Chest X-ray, PA view. Patient: 56 years old, sex F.
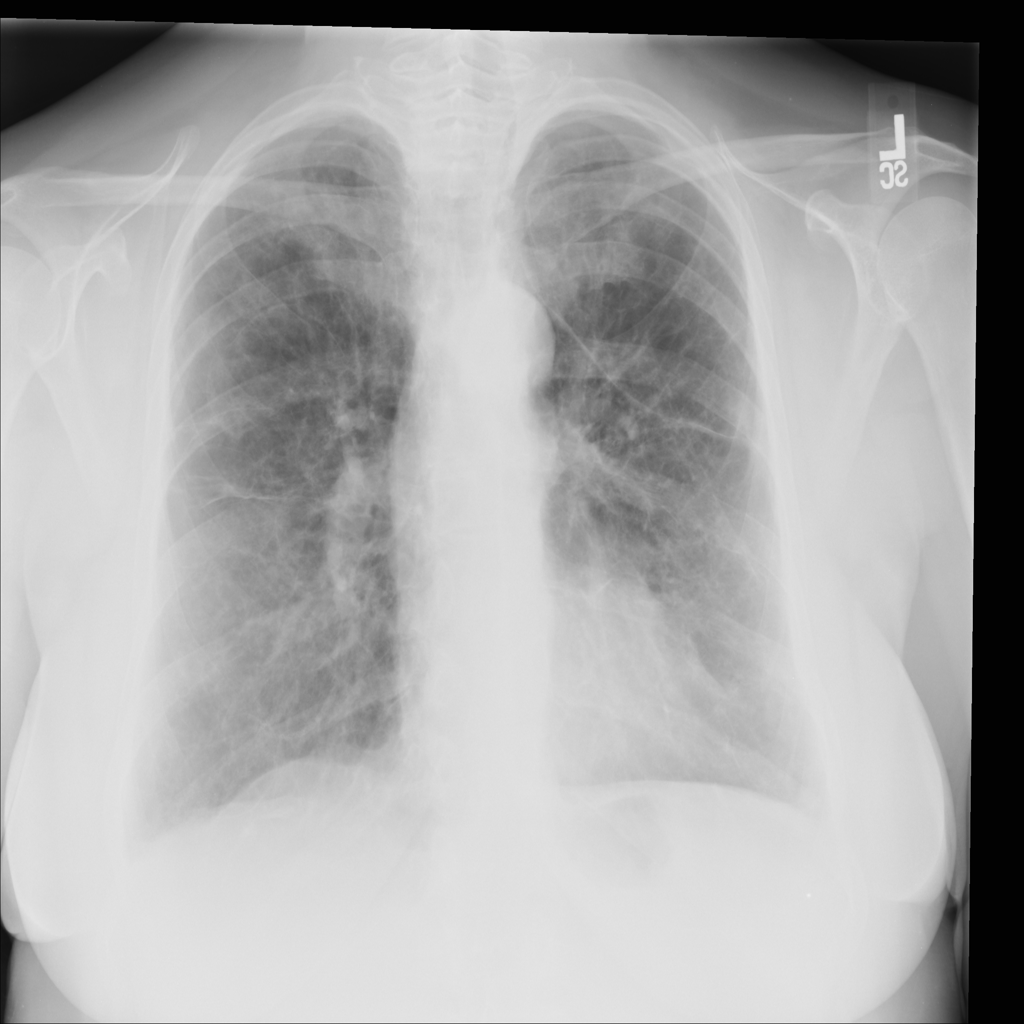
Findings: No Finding